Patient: sex M, age 57
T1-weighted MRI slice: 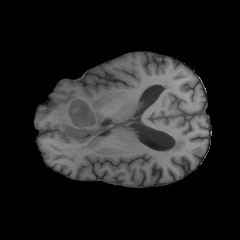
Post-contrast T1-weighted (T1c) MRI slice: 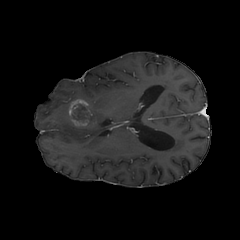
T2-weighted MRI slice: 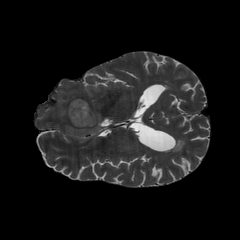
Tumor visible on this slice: yes
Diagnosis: Glioblastoma, IDH-wildtype
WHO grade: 4